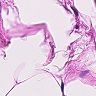
Metastatic tissue present: no